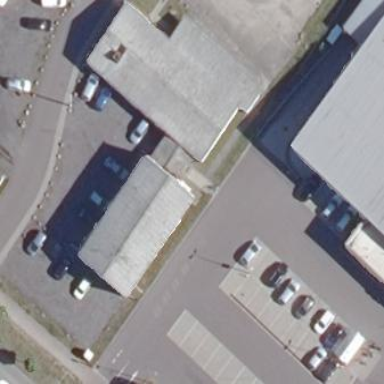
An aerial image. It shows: Industrial building.